Aerial crown-view tile of a tropical tree (Barro Colorado Island, Panama), acquired 20241014:
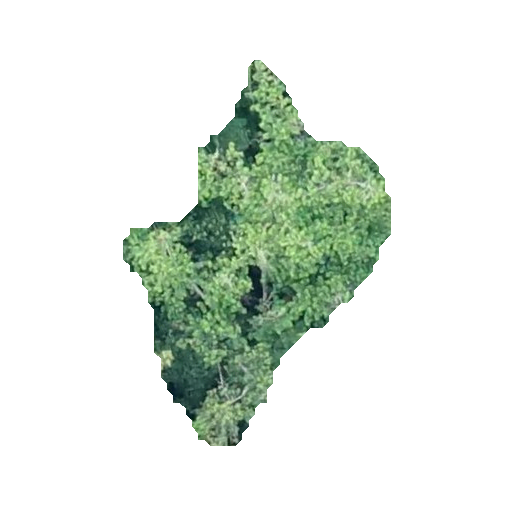
Species: Virola surinamensis
GBIF accepted scientific name: Virola surinamensis
Crown area: 82.546 m²